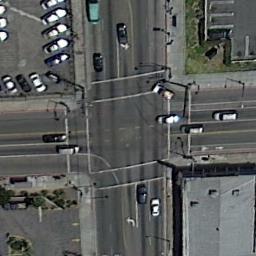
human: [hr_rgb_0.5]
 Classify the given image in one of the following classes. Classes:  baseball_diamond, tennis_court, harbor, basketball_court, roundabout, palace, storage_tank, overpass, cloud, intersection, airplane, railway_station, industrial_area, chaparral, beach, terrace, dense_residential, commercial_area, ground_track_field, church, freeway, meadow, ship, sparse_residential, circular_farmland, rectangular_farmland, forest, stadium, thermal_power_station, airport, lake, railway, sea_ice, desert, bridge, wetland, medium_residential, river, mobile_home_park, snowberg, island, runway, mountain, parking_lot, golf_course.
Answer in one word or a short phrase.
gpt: intersection